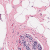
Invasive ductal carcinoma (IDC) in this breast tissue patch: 0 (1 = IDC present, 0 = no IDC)